Field crop: maize
Growth stage: 2
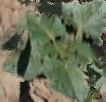
Species: datura